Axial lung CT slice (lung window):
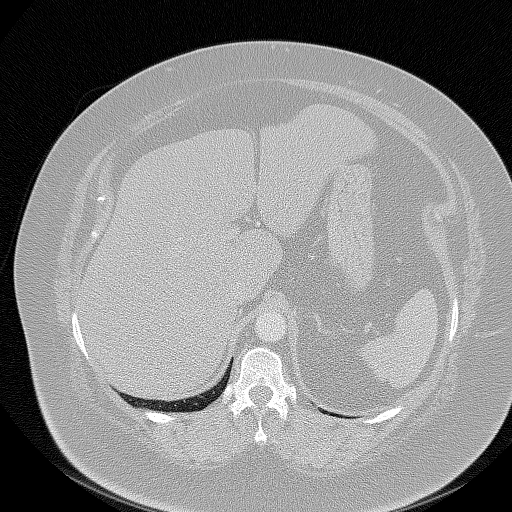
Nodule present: no